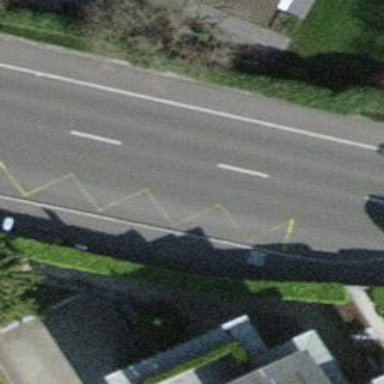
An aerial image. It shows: Bus stop with stop position for public transport.